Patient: sex M, age 60
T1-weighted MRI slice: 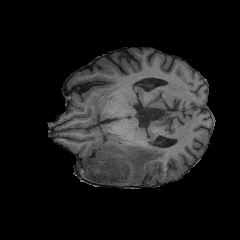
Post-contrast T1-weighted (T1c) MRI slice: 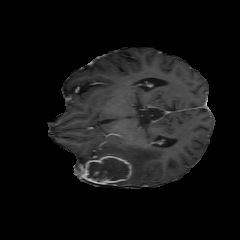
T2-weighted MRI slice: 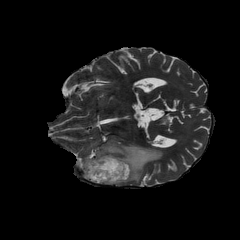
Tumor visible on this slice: yes
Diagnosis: Glioblastoma, IDH-wildtype
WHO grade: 4